Question: i am implementing sharing in my app. it just has to be text share.all apps worked fine with sharing text with intent but facebook doesn't allow to share text via intent. so i implemented its sdk and wrote down this code.
'''
ShareContent linkContent = new ShareLinkContent.Builder()
.setContentTitle("Hello Facebook")
.setContentDescription(localThoughtDesc.get(finalI1))
.setContentUrl(Uri.parse("https://www.google.com"))
.build();
shareDialog.show(linkContent);
'''
but i got output like this

i have gone through many tutorials. but most of them are deprecated. so if anyone can help me out it will be very nice.:)
Thank you :)
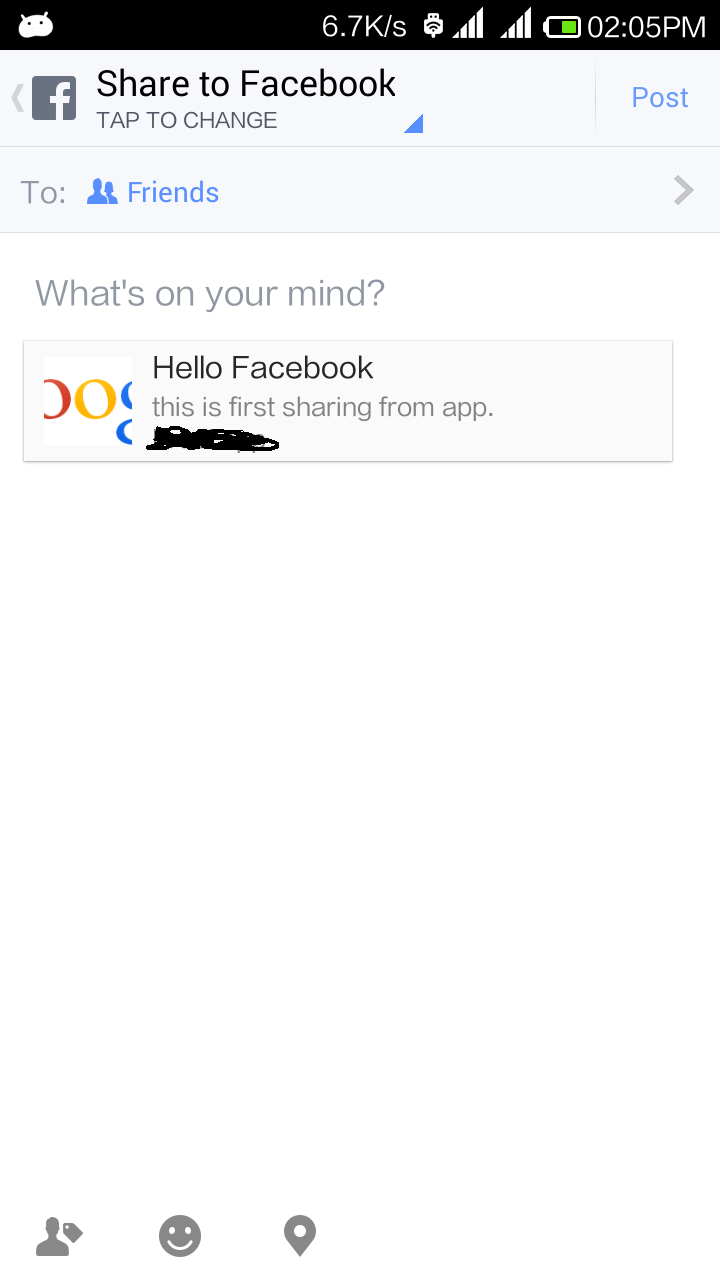
Answer: Since i didn't get any way to post any thing on facebook so i tried another way to post text to facebook. Think it might helpful. By the way it is not actually sharing of text. I converted text into image file than i posted image through intent.
here's how i did it.
'''
TextView textView=new TextView(getBaseContext());
textView.setTag("textView");
View view=innerLayout.findViewWithTag("textView");
String SCREENSHOTS_LOCATIONS = Environment.getExternalStorageDirectory().toString() + "/screenshots/";
Bitmap bitmap = Bitmap.createBitmap(view.getWidth(),view.getHeight(), Bitmap.Config.ARGB_4444);
String path=SCREENSHOTS_LOCATIONS+ System.currentTimeMillis() + ".jpg";
final Canvas canvas = new Canvas(bitmap);
view.draw(canvas);
System.out.println(bitmap.getHeight()+" "+bitmap.getWidth());
FileOutputStream fos = null;
try {
final File sddir = new File(SCREENSHOTS_LOCATIONS);
if (!sddir.exists()) {
sddir.mkdirs();
}
fos = new FileOutputStream(path);
System.out.println(sddir.getPath().toString());
if (fos != null) {
if (!bitmap.compress(Bitmap.CompressFormat.JPEG, 90, fos)) {
Log.d("abc", "Compress/Write failed");
}
fos.flush();
fos.close();
}
} catch (FileNotFoundException e) {
// TODO Auto-generated catch block
e.printStackTrace();
} catch (IOException e) {
// TODO Auto-generated catch block
e.printStackTrace();
}
Intent intent=new Intent();
intent.setAction(Intent.ACTION_SEND);
intent.putExtra(Intent.EXTRA_TITLE, "Title");
intent.putExtra(Intent.EXTRA_SUBJECT, "Extra Subject");
intent.putExtra(Intent.EXTRA_STREAM,Uri.fromFile(new File(path))); //optional//use this when you want to send an image
intent.setType("image/jpeg");
intent.addFlags(Intent.FLAG_GRANT_READ_URI_PERMISSION);
startActivityForResult(Intent.createChooser(intent, "send"), REQUEST_CODE);
'''